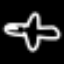
Label: airplane